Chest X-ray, PA view. Patient: 60 years old, sex F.
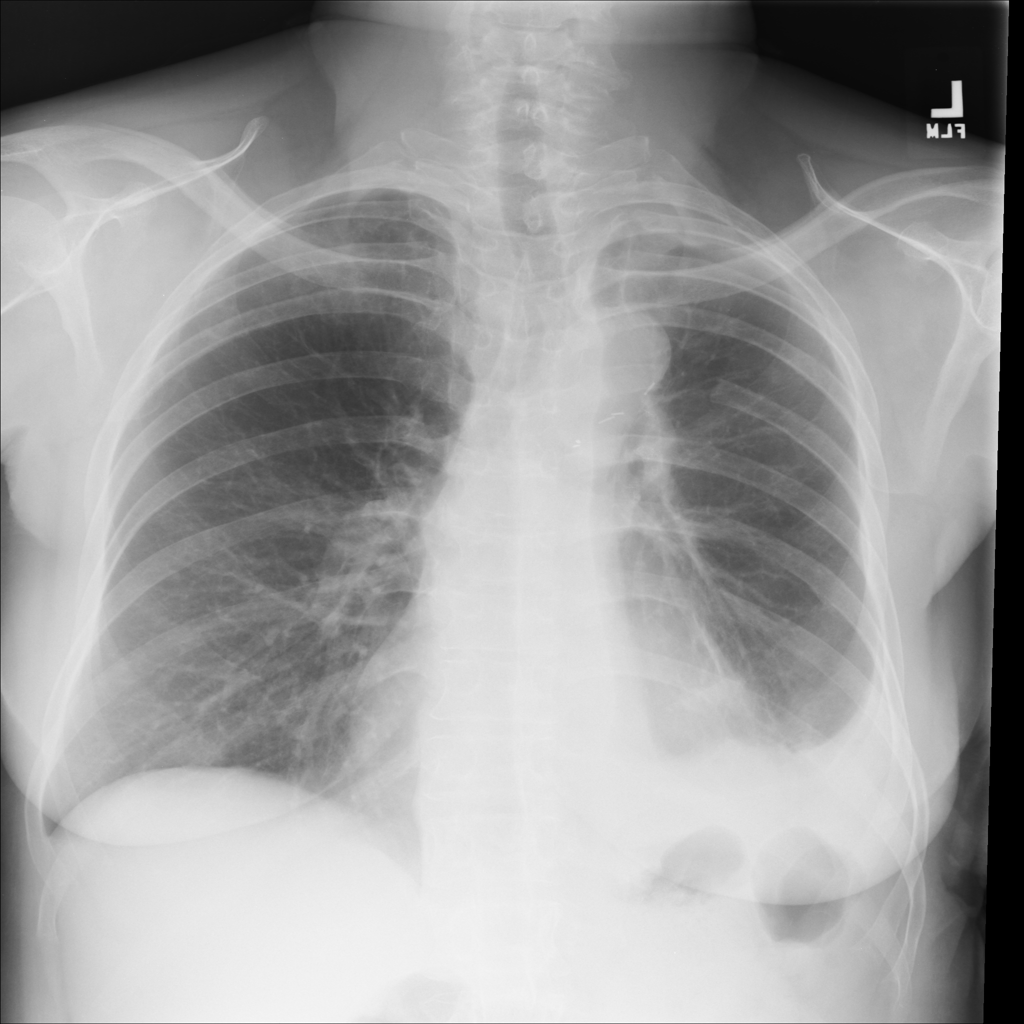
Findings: Pleural_Thickening